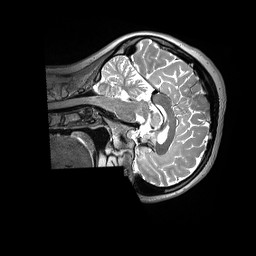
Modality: T2w
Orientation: sagittal
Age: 24
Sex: female
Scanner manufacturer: siemens
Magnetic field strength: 3 T
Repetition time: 3.2 s
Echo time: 0.408 s